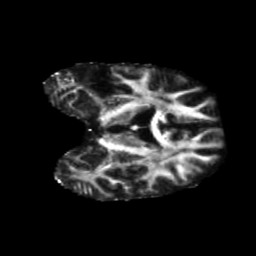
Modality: FA
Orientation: coronal
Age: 47
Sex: male
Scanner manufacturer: siemens
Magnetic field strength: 3 T
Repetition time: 5.47 s
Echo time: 0.0854 s